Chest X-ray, AP view. Patient: 65 years old, sex M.
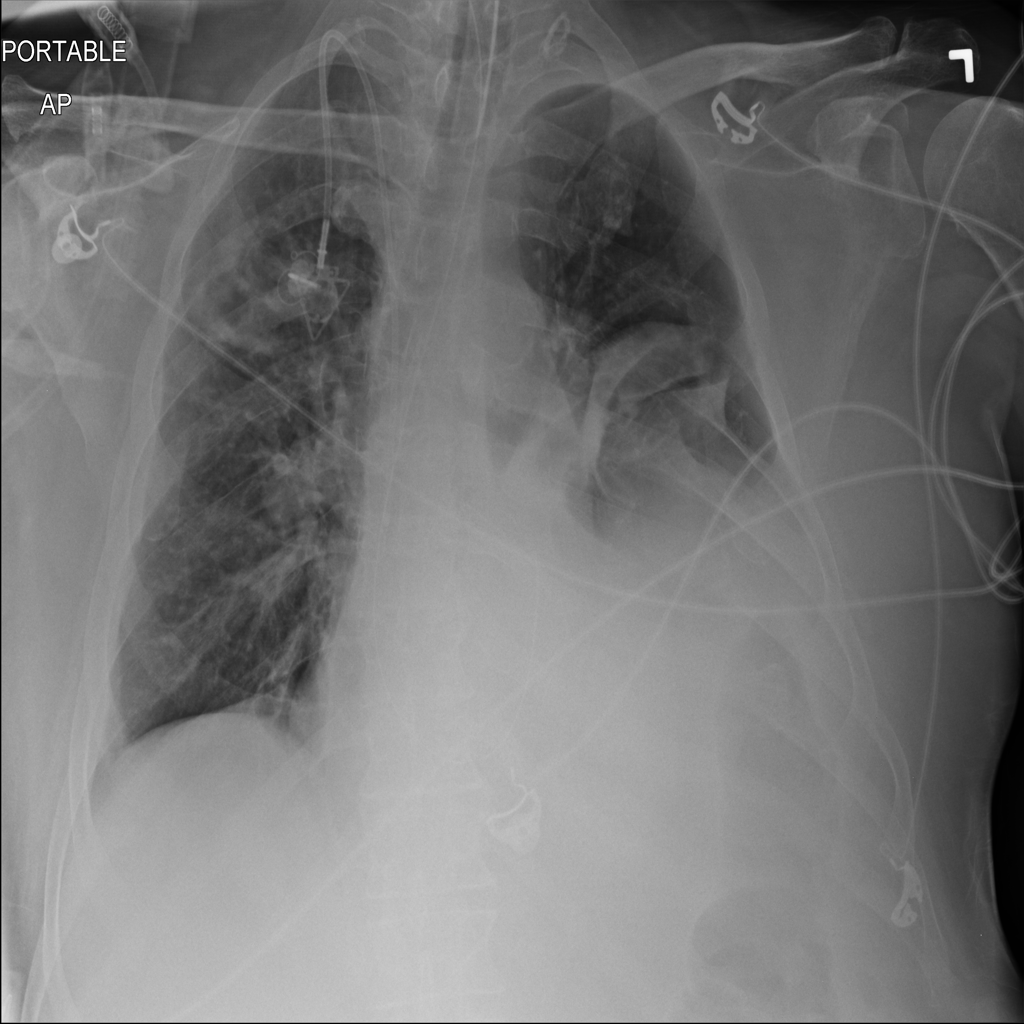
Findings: No Finding